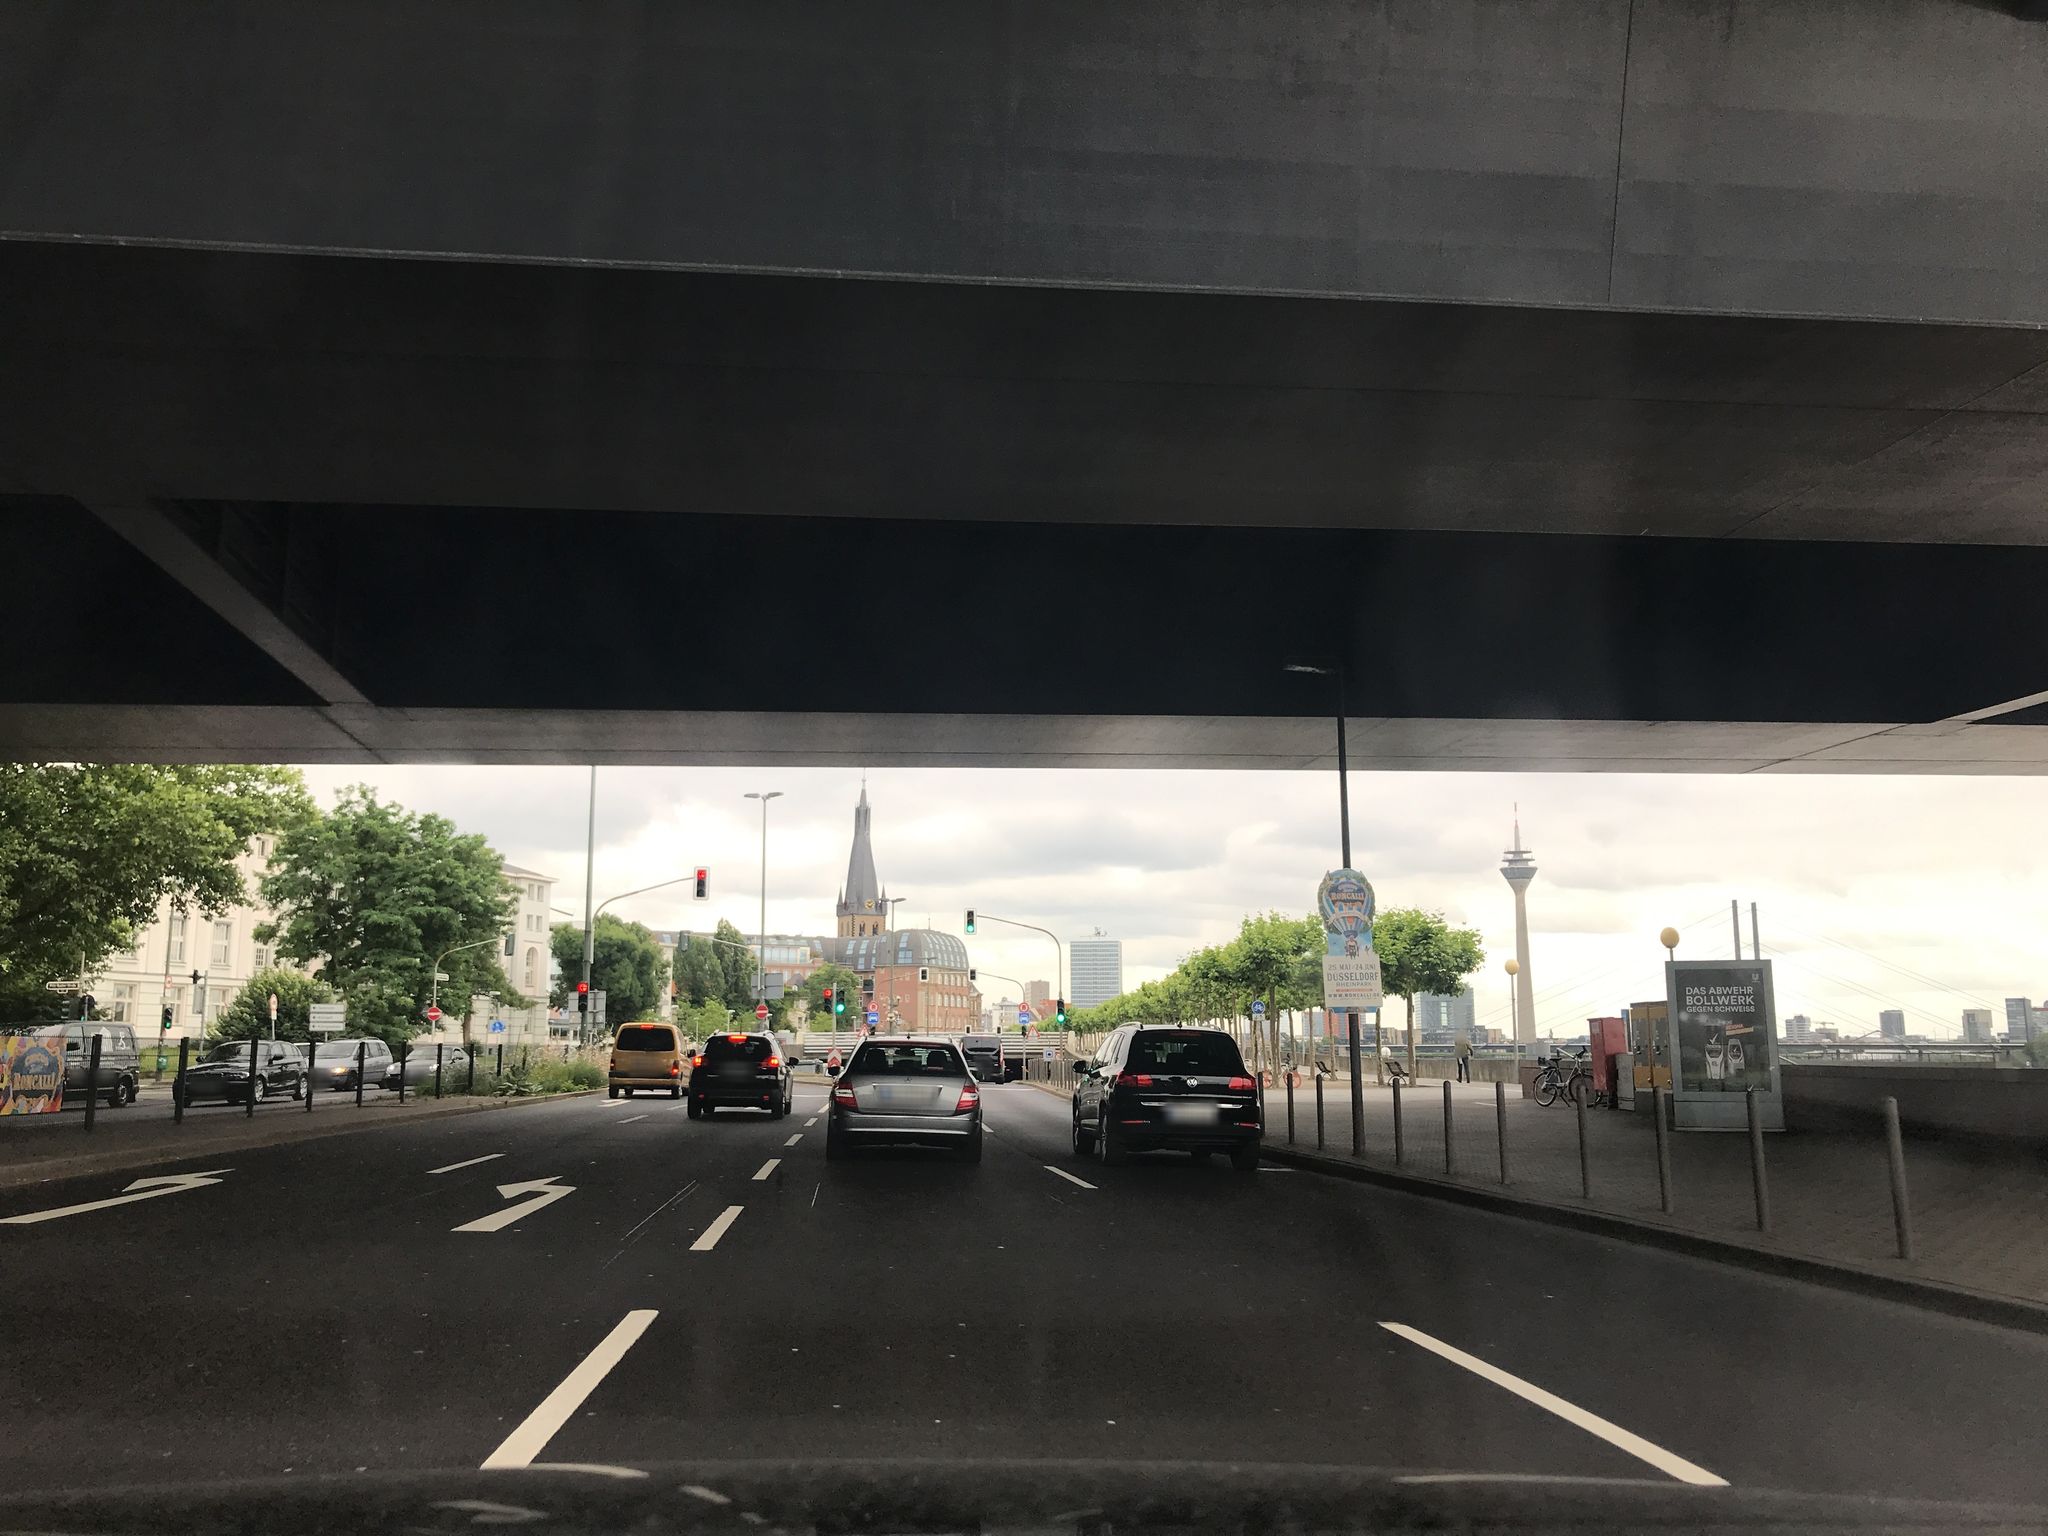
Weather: cloudy
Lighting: day
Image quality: good
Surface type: driving surface
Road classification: cycleway
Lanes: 3, 2
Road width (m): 2.75
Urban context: urban centre
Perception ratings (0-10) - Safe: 6.02, Lively: 5.5, Beautiful: 6.55, Boring: 1.05, Depressing: 5.07, Wealthy: 3.82